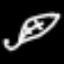
Label: leaf